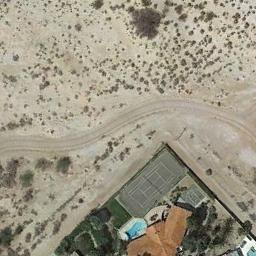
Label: tennis_court